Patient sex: F
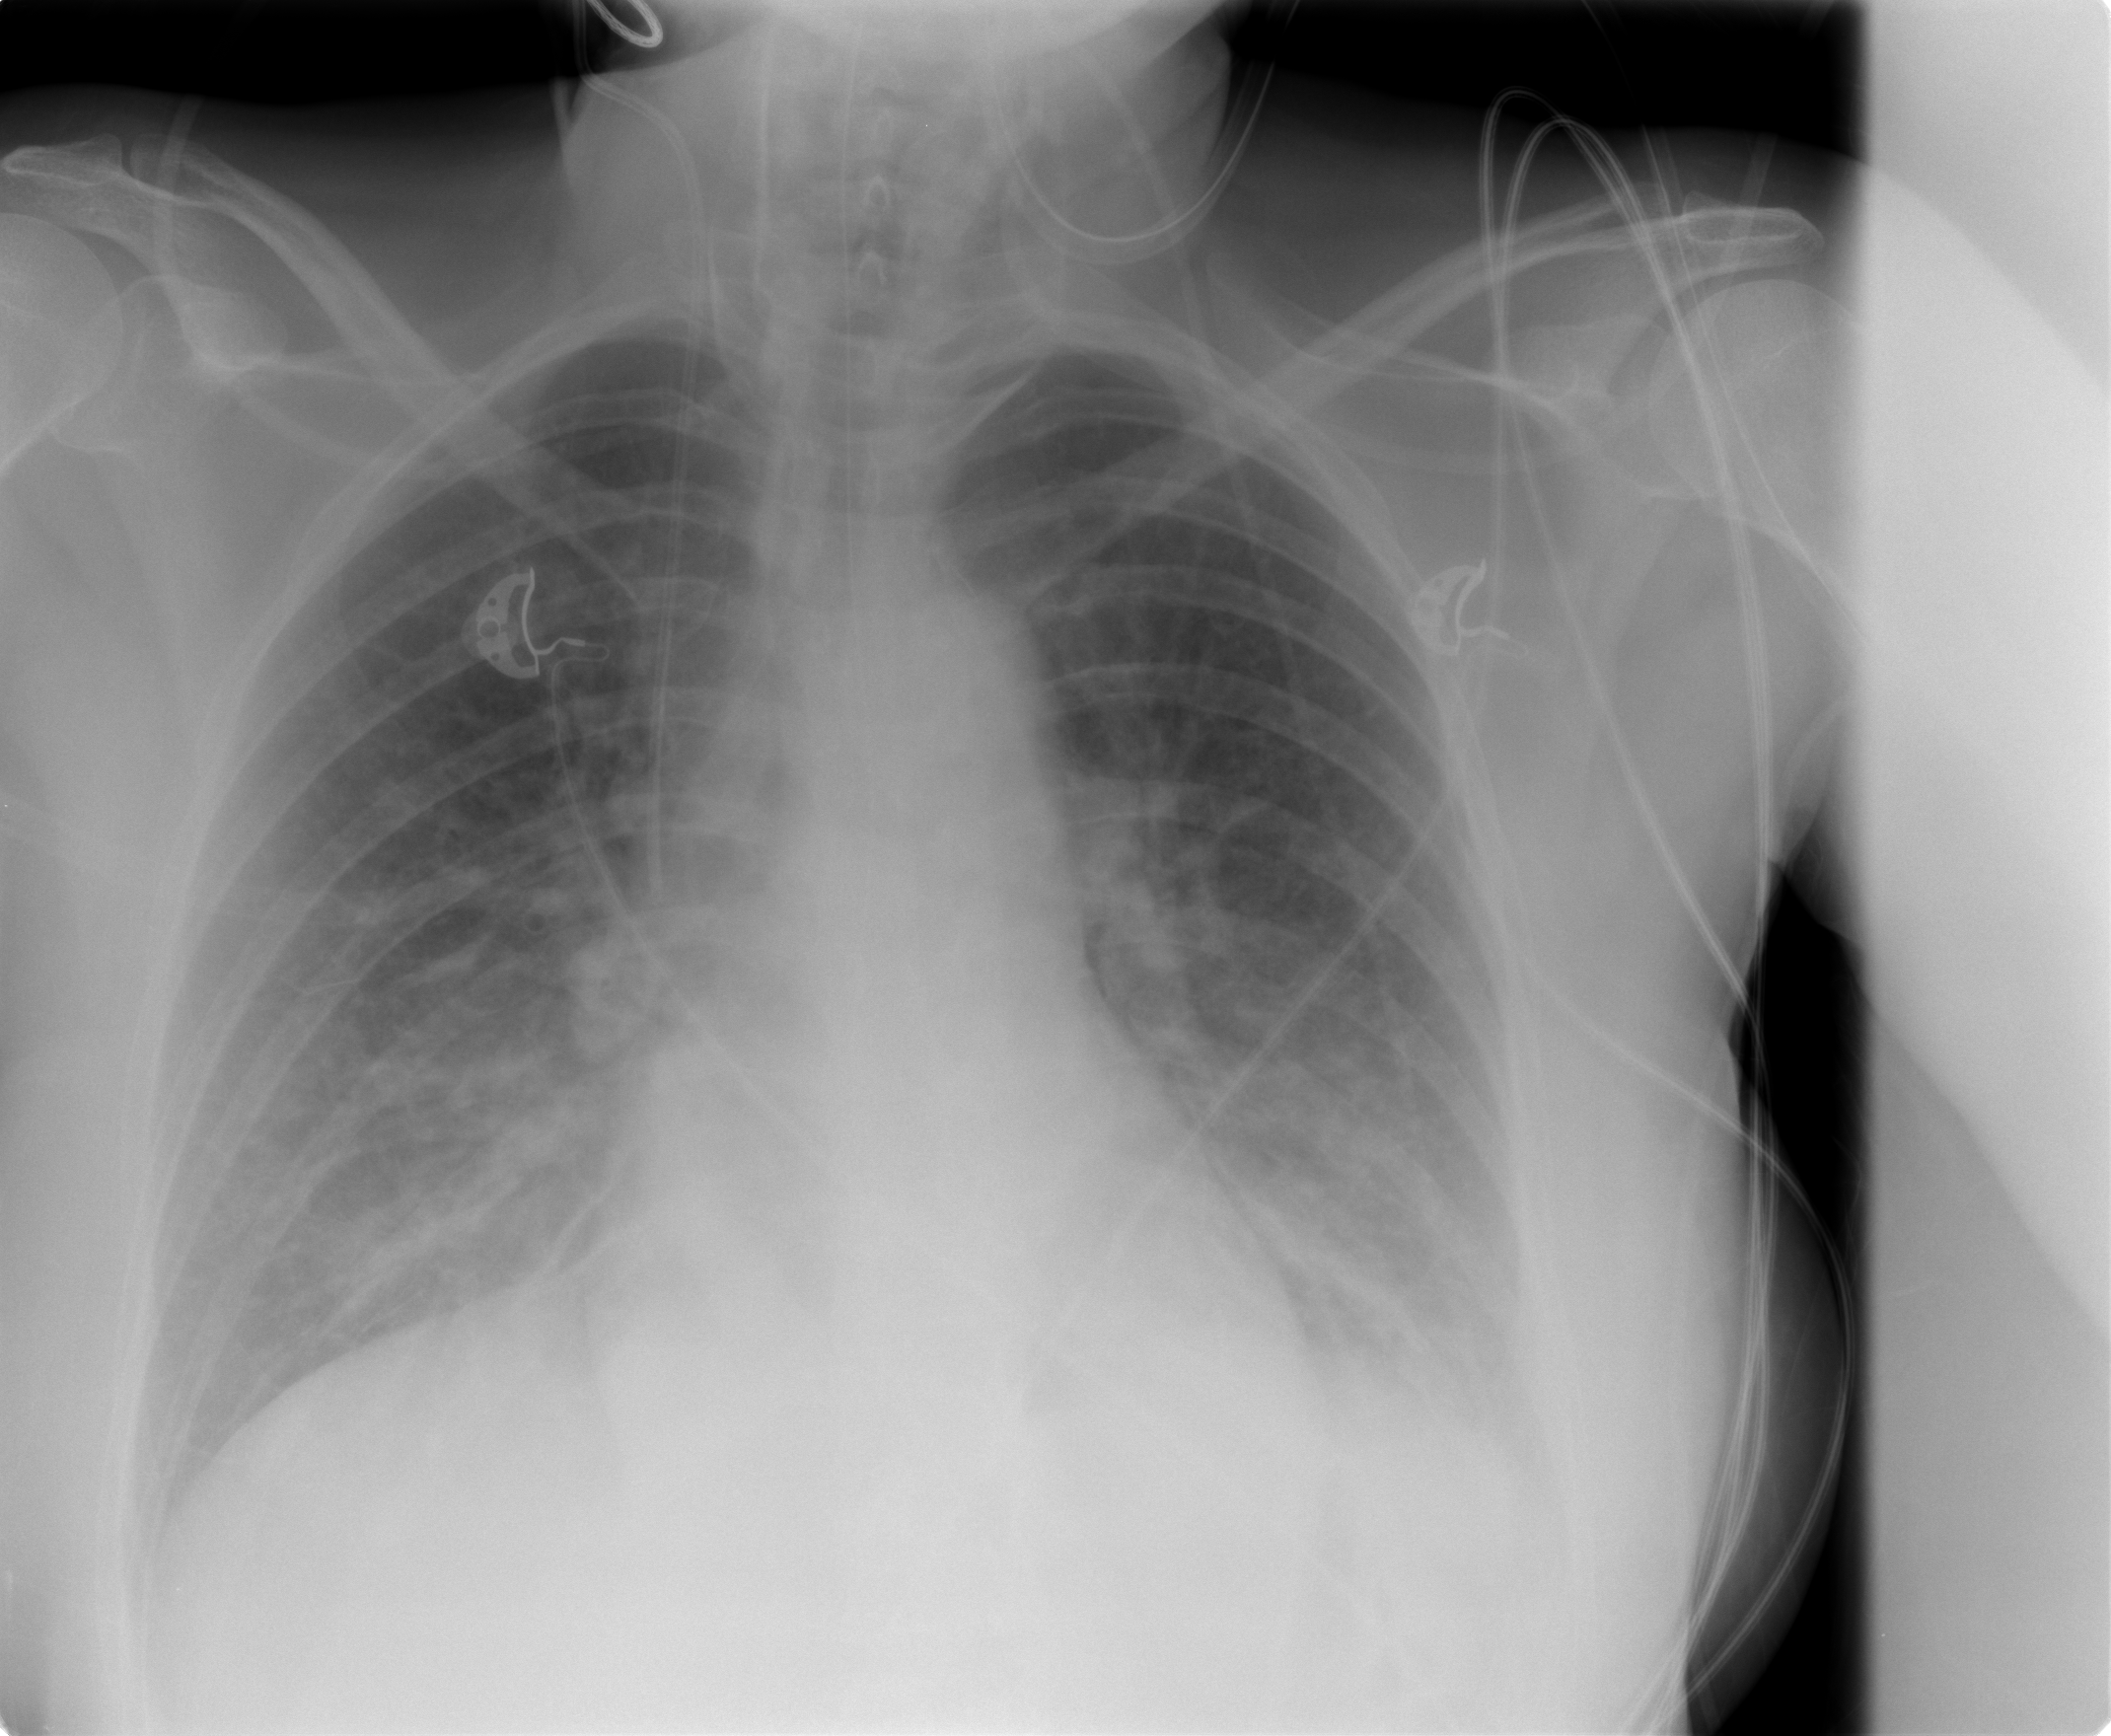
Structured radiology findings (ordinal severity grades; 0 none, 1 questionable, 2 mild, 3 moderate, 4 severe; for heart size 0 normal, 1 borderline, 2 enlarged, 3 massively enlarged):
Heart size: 0
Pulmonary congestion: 0
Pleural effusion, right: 0
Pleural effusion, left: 2
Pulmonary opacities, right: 2
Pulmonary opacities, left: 2
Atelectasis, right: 2
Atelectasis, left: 2